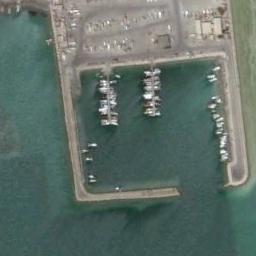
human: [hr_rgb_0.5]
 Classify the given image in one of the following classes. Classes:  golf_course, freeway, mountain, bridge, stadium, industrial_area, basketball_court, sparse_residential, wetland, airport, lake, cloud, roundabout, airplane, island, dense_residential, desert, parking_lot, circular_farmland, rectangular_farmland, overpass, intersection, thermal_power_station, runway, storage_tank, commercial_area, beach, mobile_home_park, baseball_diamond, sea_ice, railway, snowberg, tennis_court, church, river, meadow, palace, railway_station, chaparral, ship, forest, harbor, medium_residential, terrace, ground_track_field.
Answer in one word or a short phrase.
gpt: harbor